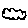
Label: cloud